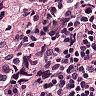
Metastatic tissue present: yes